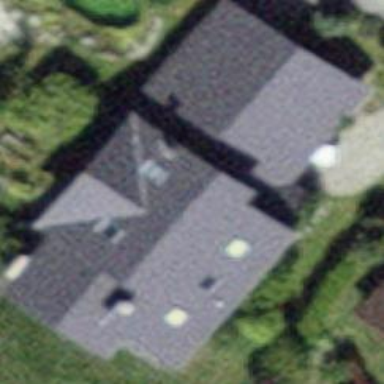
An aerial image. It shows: Simple house.